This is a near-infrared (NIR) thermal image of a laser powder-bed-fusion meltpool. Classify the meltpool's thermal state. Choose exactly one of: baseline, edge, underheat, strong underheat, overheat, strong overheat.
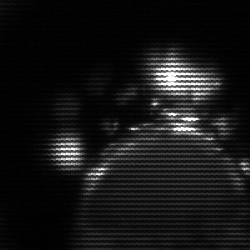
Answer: edge